Question: Just look at this screenshot and I think you'll get my problem:

This does only happen if there's a image (like this smiley) in the same line. Happens to bold, italic and underlines text.
There is no special formatting on the image.
Does anyone have an idea what could cause this?
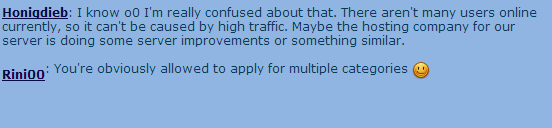
Answer: Just by looking at the image, my guess is that the height of the image is larger than the actual smiley, which makes the parent container larger and causes the text to not line up. I see two solutions:
1. Adjust the height of the image so that it matches the height of the font you are using, and make sure the image tag doesn't have any extra margin or padding. Or:
2. Adjust the vertical alignment of all of the text in each chat row's parent container.
I think the second option may be more appropriate as it will keep everything aligned, even if the font size changes (). However, you may need to do both in cases where text spans multiple lines for a single message, or you might get large line gaps when emoticons are used.
If the parent container is a 'TR' or 'TD' you can probably just set the 'vertical-align' property to 'middle' and be fine. Otherwise, you'll need to change it's display type as Guillaume suggested, or use a 'table' to display the chat content ().